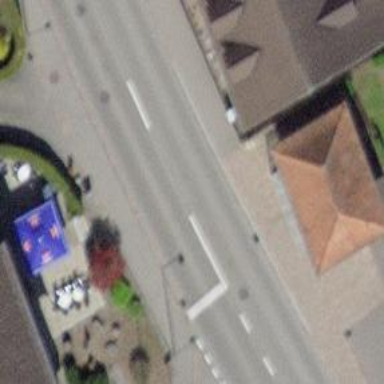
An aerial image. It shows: Bus stop with sheltered platform for public transport.